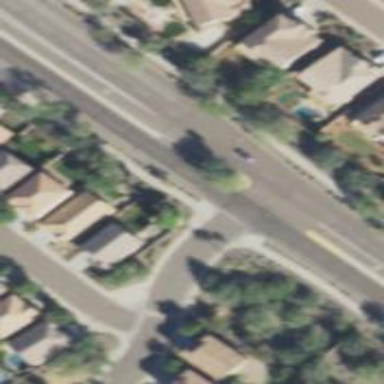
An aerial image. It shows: Unmarked crossing on the road.